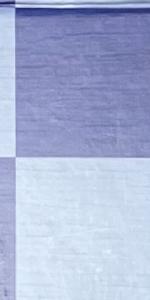
Label: Empty